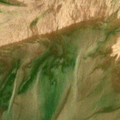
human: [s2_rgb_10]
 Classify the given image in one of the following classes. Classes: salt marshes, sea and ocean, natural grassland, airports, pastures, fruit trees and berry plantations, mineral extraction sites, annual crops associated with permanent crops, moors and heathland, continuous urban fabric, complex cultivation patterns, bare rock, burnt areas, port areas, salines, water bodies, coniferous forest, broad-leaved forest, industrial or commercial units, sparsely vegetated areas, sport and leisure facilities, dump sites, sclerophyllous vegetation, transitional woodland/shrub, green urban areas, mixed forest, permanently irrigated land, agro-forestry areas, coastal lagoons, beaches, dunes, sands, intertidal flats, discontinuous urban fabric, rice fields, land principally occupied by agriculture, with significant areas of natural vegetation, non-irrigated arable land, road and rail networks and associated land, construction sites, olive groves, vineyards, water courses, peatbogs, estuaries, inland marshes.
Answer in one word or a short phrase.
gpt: estuaries